Interaction volume radius: 10 \u00c5
Interaction volume height: 10 \u00c5
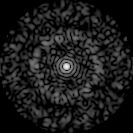
Disorder parameter: 0.7918